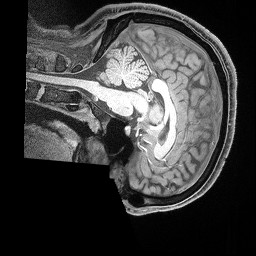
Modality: T1w
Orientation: sagittal
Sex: male
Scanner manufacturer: siemens
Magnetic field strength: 3 T
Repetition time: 2.53 s
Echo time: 0.00169 s